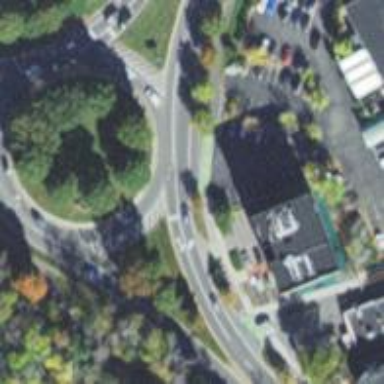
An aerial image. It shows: Roundabout on trunk highway.